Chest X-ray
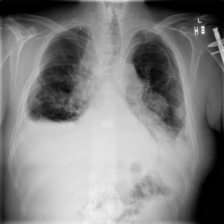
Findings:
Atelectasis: positive
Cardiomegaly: negative
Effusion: positive
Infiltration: positive
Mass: positive
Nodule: negative
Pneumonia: negative
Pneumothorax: negative
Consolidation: negative
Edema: negative
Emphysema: negative
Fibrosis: negative
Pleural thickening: negative
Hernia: negative